Question: As shown in the <URL> The InfoWindow seems to have the problems showing the address and latlng. Not able to debug it myself, as I had somebody else build this for me. I am a n00b at JS and was trying to fix this error. This was a template taken from CoDrops and seems like everylink I found from the comments have similar issues.

'''
BGMap = (function() {
var map,
$mapEl = $('#map'),
address = '5a Queen St, Wells, Somerset BA5 2DP',
lat = 51.<PHONE>,
lng = -2.<PHONE>,
display = false,
showMap = function() {
hideMap();
display = true;
var point = new google.maps.LatLng(lat,lng),
mapOptions = {
zoom : 18,
center : point,
mapTypeId : google.maps.MapTypeId.HYBRID,
mapTypeControl : false,
panControl : true,
panControlOptions : {
position : google.maps.ControlPosition.TOP_RIGHT
},
zoomControl : true,
zoomControlOptions : {
style : google.maps.ZoomControlStyle.SMALL,
position : google.maps.ControlPosition.TOP_RIGHT
},
streetViewControl : true,
streetViewControlOptions : {
position : google.maps.ControlPosition.TOP_RIGHT
}
};
map = new google.maps.Map(document.getElementById("map"), mapOptions);
//rotate 45 degrees (nicer view!)
map.setTilt(45);
resizeMap();
var coordInfoWindow = new google.maps.InfoWindow({maxWidth : 10}),
latlngStr = address + "<br />LatLng: " + lat + " , " + lng + "<br />";
coordInfoWindow.setContent(latlngStr);
coordInfoWindow.setPosition(point);
coordInfoWindow.open(map);
BGImageController.fadeBG(false);
},
resizeMap = function() {
$mapEl.css({
width : $(window).width() + 'px',
height : $(window).height() + 'px'
});
},
hideMap = function() {
display = false;
$mapEl.empty();
},
active = function() {
return display;
};
return {
showMap : showMap,
hideMap : hideMap,
active : active,
resizeMap : resizeMap
};
})(),
'''
Any help is greatly appreciated.
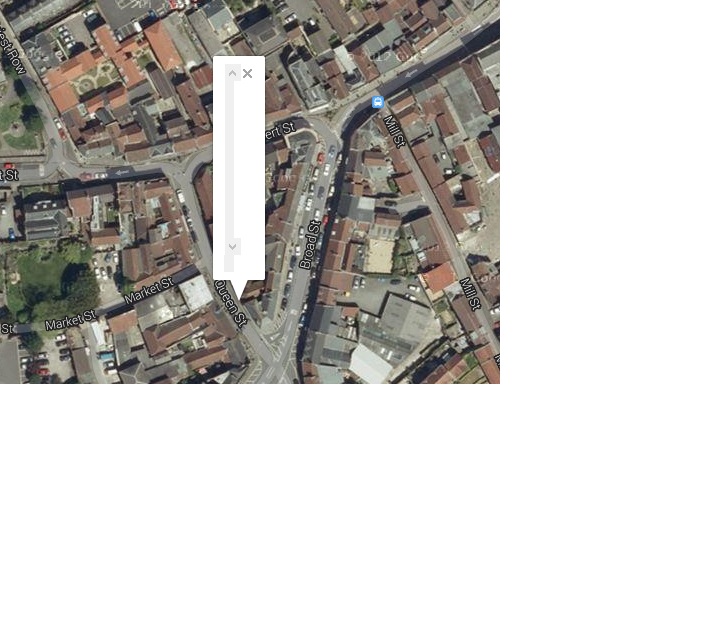
Answer: In the following section of code
'''
var coordInfoWindow = new google.maps.InfoWindow({maxWidth : 10}),
'''
Change the 'maxWidth' property to a higher value (at least 100), or remove it, and you will see your address information.
Here is <URL> showing a value of 120 for the 'maxWidth'.